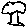
Label: tree